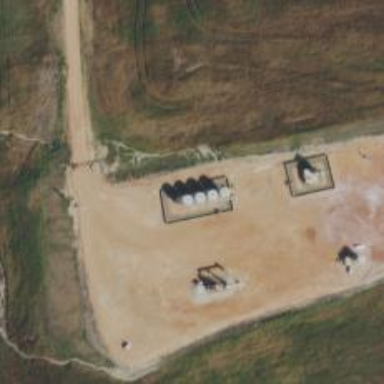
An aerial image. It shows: Storage tank with man-made structure.